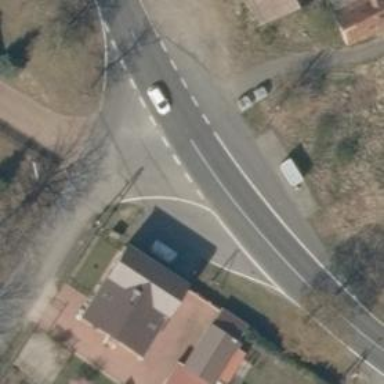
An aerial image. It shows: Asphalt road classified as tertiary.